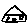
Label: house